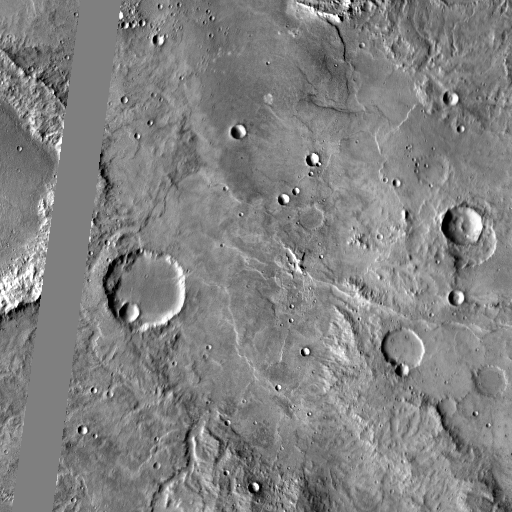
Crater classes present: Background, Other, Buried, Secondary